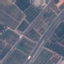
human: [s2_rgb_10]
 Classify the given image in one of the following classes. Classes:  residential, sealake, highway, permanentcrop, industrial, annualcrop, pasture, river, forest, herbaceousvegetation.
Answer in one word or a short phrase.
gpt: Highway